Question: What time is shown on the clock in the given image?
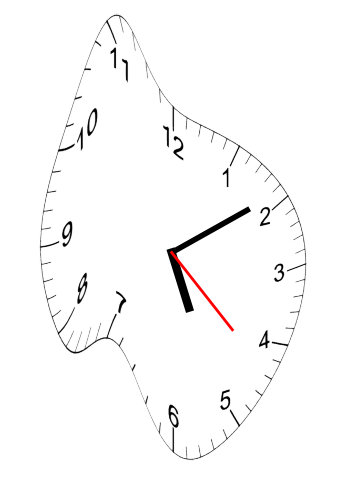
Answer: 05:09:22